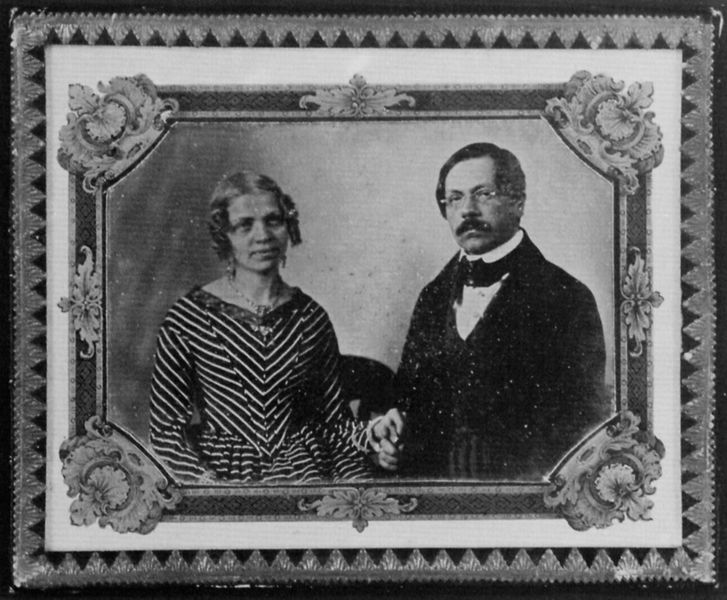
Titel: Gruppe
Künstler: Anton Edler
Standort: Leverkusen
Institution: Foto-Historama
Schlagwörter: blätter, dunkel, gemälde, hand, mann, schatten, weiß, zola, ausschnitt, frau, frisur, grau, haar, hell, kleid, licht, mund, nase, ohr, ohrring, schmuck, schwarz, stirn, stuhl, blick, muster, ornament, rock, schleife, anzug, bart, hemd, hose, jacke, schnurrbart, wand, arm, augen, band, blicke, gesicht, halten, kragen, rahmen, ärmel, bildnis, hals, hände, portrait, porträt, auge, haare, familie, ohrringe, paar, blatt, krone, locken, ohren, scheitel, schultern, lächeln, bilderrahmen, liebe, lehne, kette, rand, frack, münder, nasen, dekor, ornamente, verzierung, gestreift, maler, streifen, rüschen, knöpfe, fliege, gehrock, revers, weste, foto, fotografie, eckig, umrahmung, schwarz-weiss, vatermörder, brille, stehkragen, photo, ecken, ehepaar, ehe, halsbinde, hochzeit, gerahmt, zierleiste, schillerlocken, hemdskragen, schläfenlocke, fischgrät, gesteift, porträtfotografie, hochzeitsbild, kronenmuster, rauhmen, schäuer, doppelprträt, wappenrahmen, biedermeierlocken, sepp, ##streifen, #klette, #weste, floralornament